Field crop: maize
Growth stage: 2
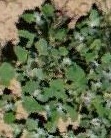
Species: chenopodium